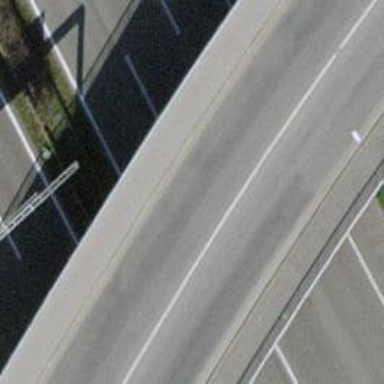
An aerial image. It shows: Tertiary road with asphalt surface crossing bridge. The road has sidewalks on both sides and dedicated cycle lanes.